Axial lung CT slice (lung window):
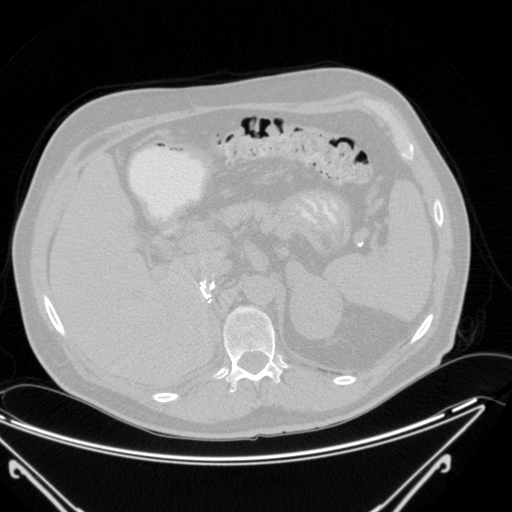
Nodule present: no